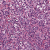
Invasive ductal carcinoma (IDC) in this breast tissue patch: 1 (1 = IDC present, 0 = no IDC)